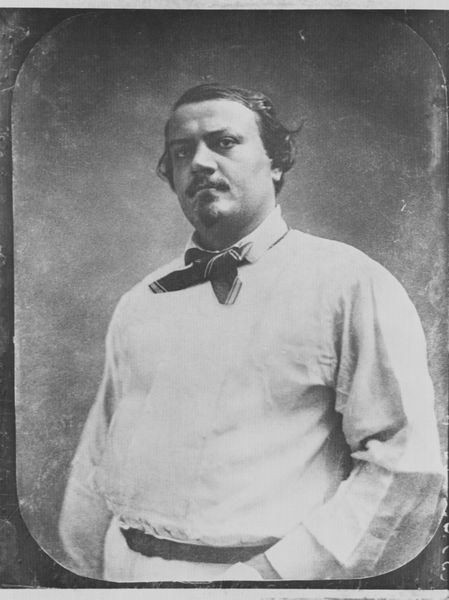
Titel: Joseph Darcier (1820-1883)
Künstler: Gaspard-Félix Tournachon
Schlagwörter: hand, haut, körper, mann, weiß, brust, frisur, grau, haar, licht, mund, nase, ohr, profil, schwarz, stirn, blick, gürtel, tuch, schleife, alt, bart, hemd, hose, jung, schnurrbart, wand, arm, arme, augen, kragen, rahmen, stehen, ärmel, bildnis, hände, portrait, porträt, haare, adel, brustbild, bruststück, locke, scheitel, schulter, rund, italien, rand, seemann, dick, einfach, ernst, brauen, halstuch, aufrecht, atelier, bauch, fliege, kinnbart, oberkörper, schick, schnauzer, ziegenbart, foto, fotografie, photographie, corinth, schwarz weiß, künstler, bürgertum, offizier, portrai, spitzbart, photo, arrogant, halbportrait, leder, hosentasche, binde, binder, beleibt, fotographie, selbstbewusst, abgerundet, tolle, gel, artist, schneuzer, ledergürtel, bügelfalten, pommade, konterfei, knopflos, niepce, ann, officier, hand in der hosentasche, 1900, brüger, potrai, enrico caruso, conterfei, llovis corinth, hororé de balsac, poträ, halsuch, mafioso